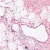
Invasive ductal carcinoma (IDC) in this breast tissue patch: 0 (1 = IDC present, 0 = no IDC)